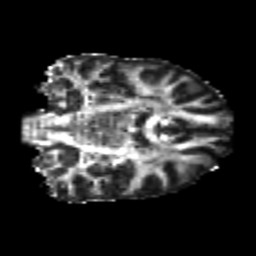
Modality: FA
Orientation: coronal
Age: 20
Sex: male
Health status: healthy
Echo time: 0.074 s